Question: This is an example from the book 'Matlab for Neuroscientists'. I don't understand the order in which, or why, g gets assigned a new value after each recursion. Nor do I understand why "factorial2" is included in the final line of code.
here is a link to the text

Basically, I am asking for someone to re-word the authors explanation (circled in red) of how the function works, as if they were explaining the concept and processes to a 5-year old. I'm brand new to programming. I thought I understood how this worked from reading another book, but now this authors explanation is causing nothing but confusion. Many thanks to anyone who can help!!
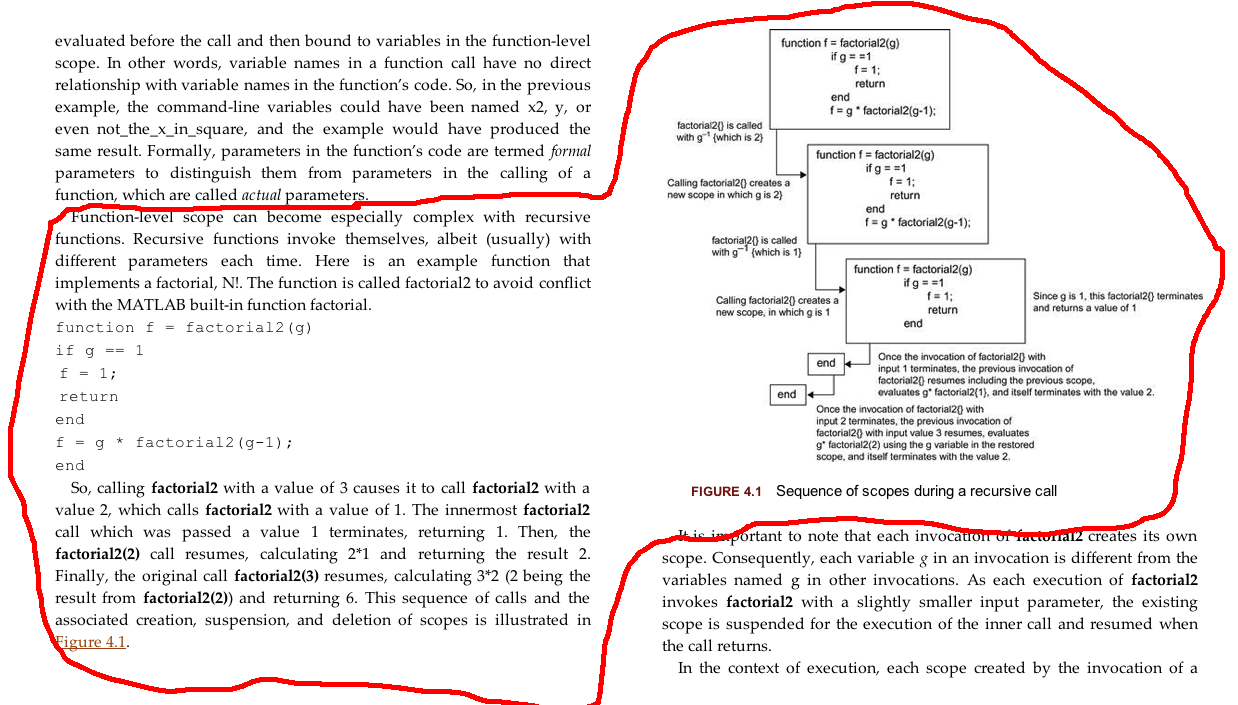
Answer: A recursive method works by breaking a larger problem into smaller problems This allows you to break what would be a difficult problem; a factorial summation, into a series of smaller problems.
Each recursive function has 2 parts:
1) : The lowest value that we care about evaluating. Usually this goes to zero or one.
'''
if (num == 1)
out = 1;
end
'''
2) : The general case is what we are going to call until we reach the base case. We call the function again, but this time with 1 less than the previous function started with. This allows us to work our way towards the base case.
'''
out = num + factorial(num-1);
'''
This statement means that we are going to call the function with 1 less than what function with; we started with three, the next call starts with two, the call after that starts with 1 (Which triggers our base case!)
Once our base case is reached, the methods . This means they bounce backwards, back into the function that called it, bringing all the data from the functions below it!
Once the original function is reached, we have our final summation.
For example, let's say you want the summation of the first 3 integers.
The first recursive call is passed the number 3.
'''
function [out] = factorial(num)
%//Base case
if (num == 1)
out = 1;
end
%//General case
out = num + factorial(num-1);
'''
Walking through the function calls:
'''
factorial(3); //Initial function call
//Becomes..
factorial(1) + factorial(2) + factorial(3) = returned value
'''
This gives us a result of 6!